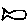
Label: fish